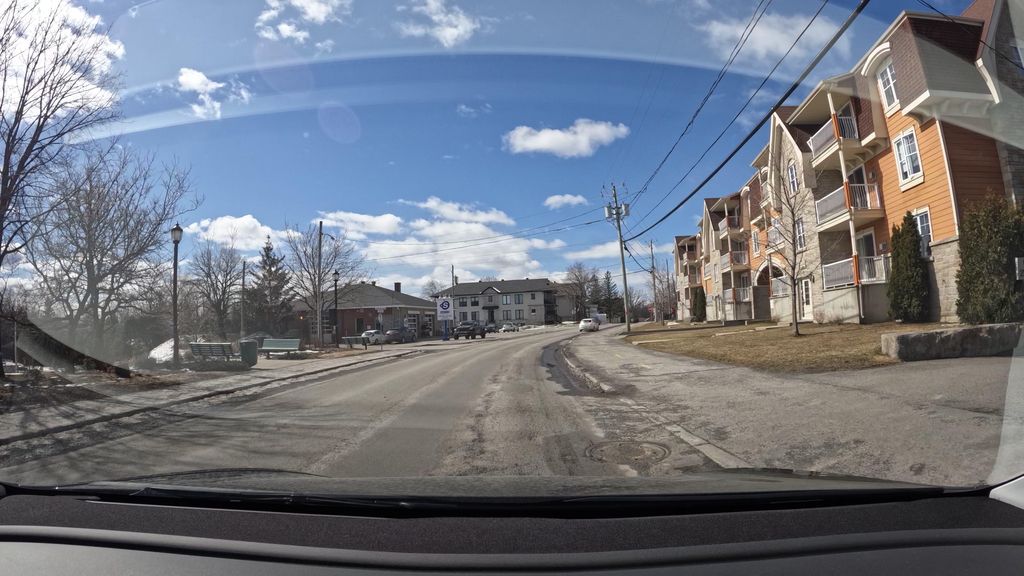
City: montreal